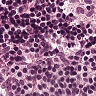
Metastatic tissue present: no